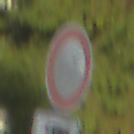
Verkehrszeichen: VerbotFahrzeugeAllerArt
Zusatzzeichen unten: MehrspurigeFahrzeugeFrei10
Umgebung: Outdoor, Suburban
Tageszeit: SunriseSunset
Wetter: PartlyCloudy
Licht: Natural
Jahreszeit: NotSpecified
Kontrast: MediumContrast